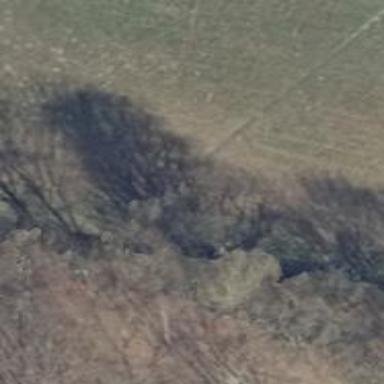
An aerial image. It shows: Path on the ground.